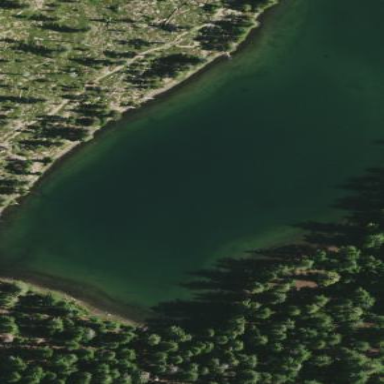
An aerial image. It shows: Serene lake surrounded by nature.